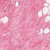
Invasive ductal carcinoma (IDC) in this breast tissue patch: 0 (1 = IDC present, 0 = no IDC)